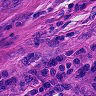
Metastatic tissue present: yes